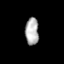
Tissue: prostate
Cell type: T cells
Senescence score: 0.7372
Nuclear area (px): 358
Mean DAPI intensity: 176.768